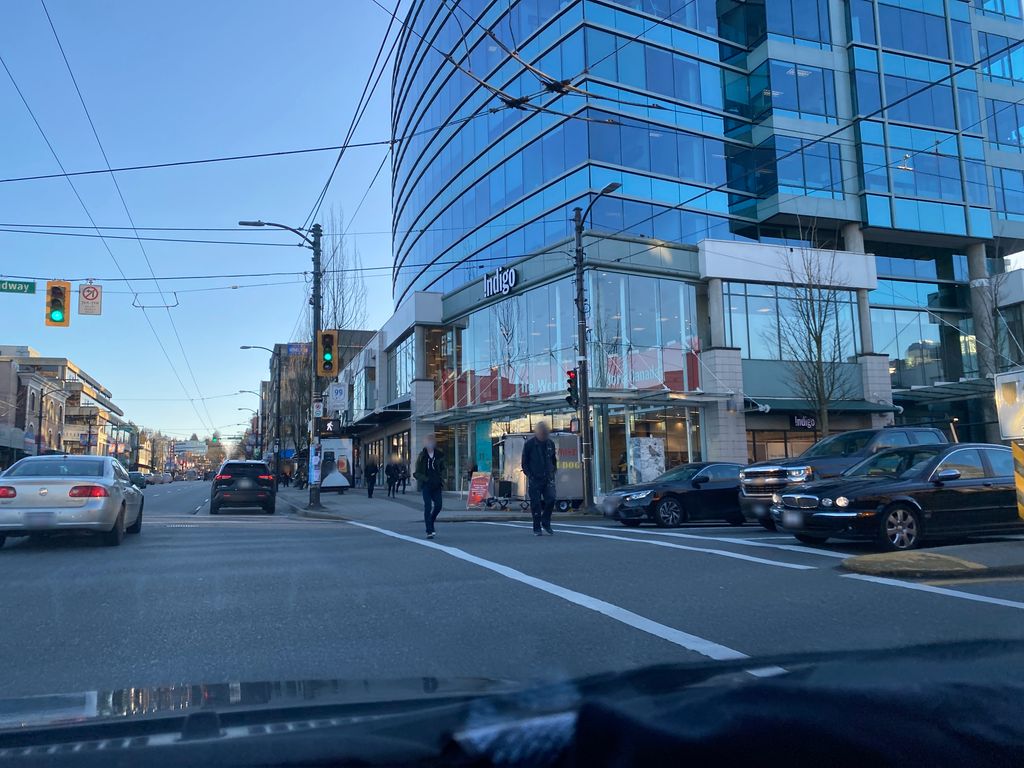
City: vancouver